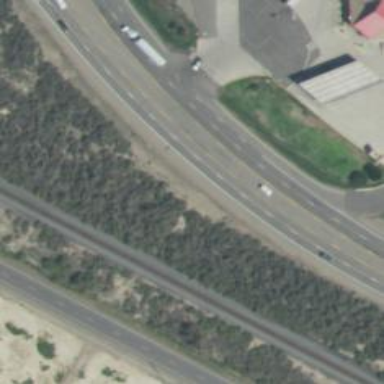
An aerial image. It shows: Asphalt road with grade 1 trunk. This expressway has smooth surface.